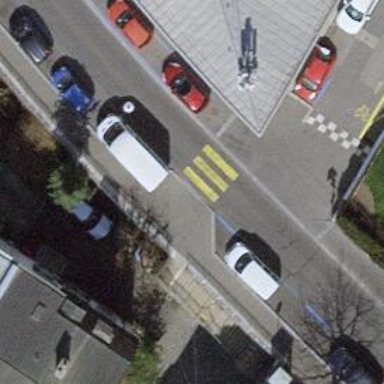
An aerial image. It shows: Uncontrolled zebra crossing on the road.